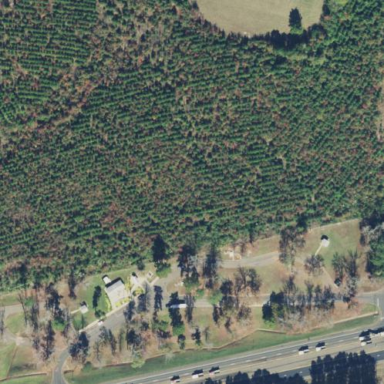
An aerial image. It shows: Rest area on the road with picnic tables.